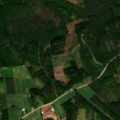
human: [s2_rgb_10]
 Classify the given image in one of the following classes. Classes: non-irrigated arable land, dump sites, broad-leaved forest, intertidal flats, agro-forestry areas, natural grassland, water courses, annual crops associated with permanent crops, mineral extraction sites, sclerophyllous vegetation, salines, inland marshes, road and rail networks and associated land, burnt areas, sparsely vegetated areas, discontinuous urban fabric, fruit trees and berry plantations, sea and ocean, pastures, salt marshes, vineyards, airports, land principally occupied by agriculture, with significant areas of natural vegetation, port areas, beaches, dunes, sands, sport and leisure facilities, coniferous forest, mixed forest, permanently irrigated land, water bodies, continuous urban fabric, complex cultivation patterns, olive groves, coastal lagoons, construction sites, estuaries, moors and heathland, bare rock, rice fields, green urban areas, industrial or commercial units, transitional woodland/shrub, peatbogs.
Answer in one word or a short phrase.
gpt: land principally occupied by agriculture, with significant areas of natural vegetation, coniferous forest, mixed forest, transitional woodland/shrub